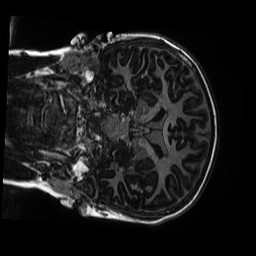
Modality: MP2RAGE
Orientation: coronal
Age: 10
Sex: male
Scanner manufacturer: siemens
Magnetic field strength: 3 T
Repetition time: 4 s
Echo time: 0.00303 s